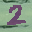
Label: 2